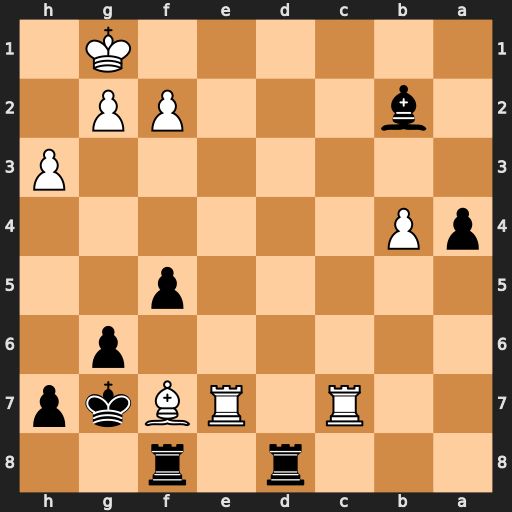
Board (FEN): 3r1r2/2R1RBkp/6p1/5p2/pP6/7P/1b3PP1/6K1
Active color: b
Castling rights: -
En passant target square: -
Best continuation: Bf6 Bc4+ Bxe7